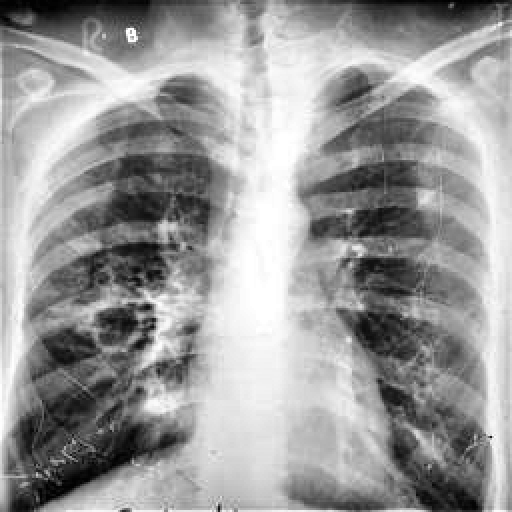
Finding: TUBERCULOSIS